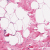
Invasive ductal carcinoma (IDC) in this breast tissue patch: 0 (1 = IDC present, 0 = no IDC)